Field crop: maize
Growth stage: 2
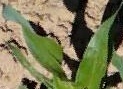
Species: maize